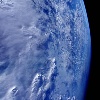
Label: cloud